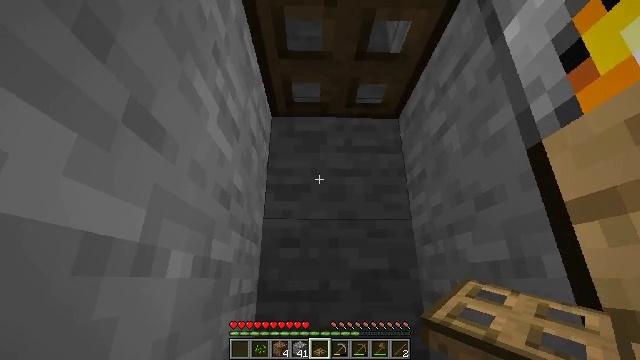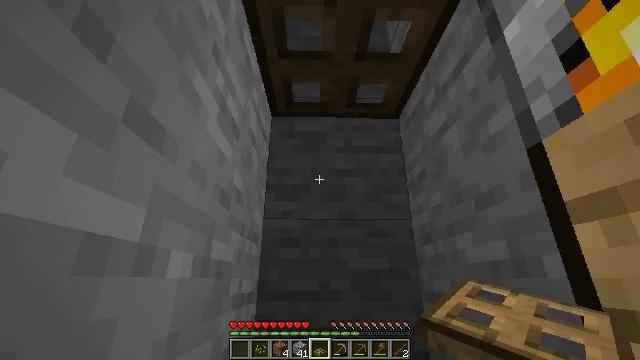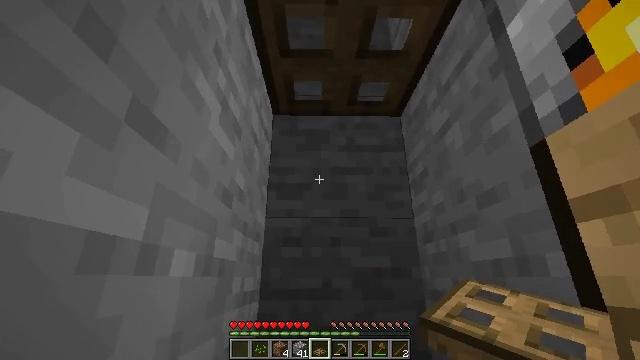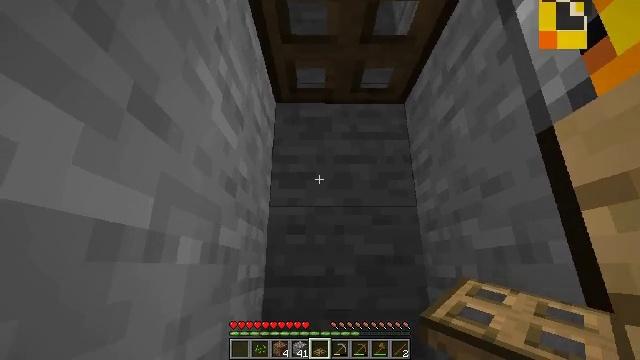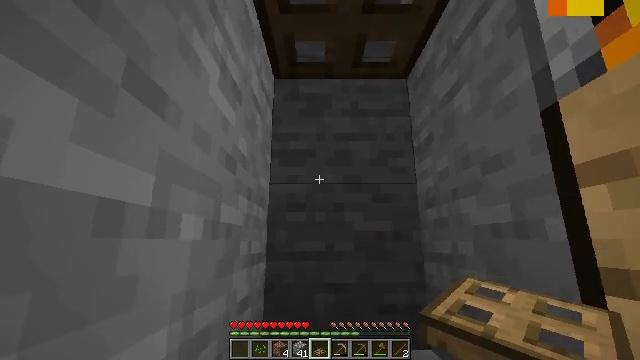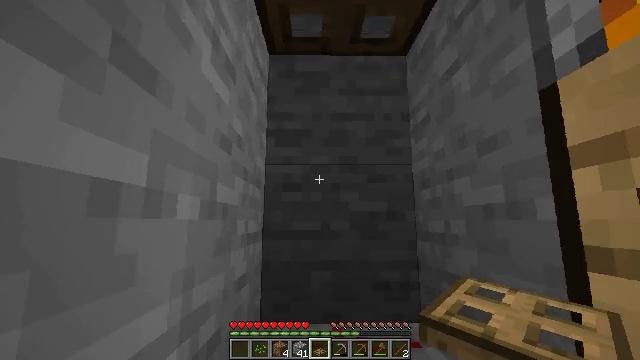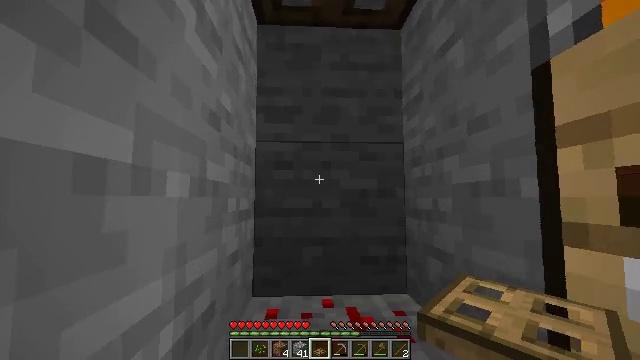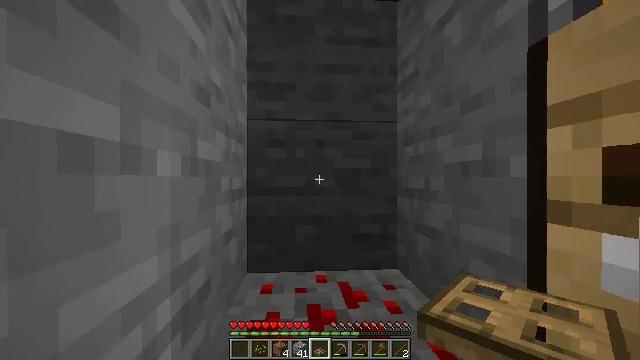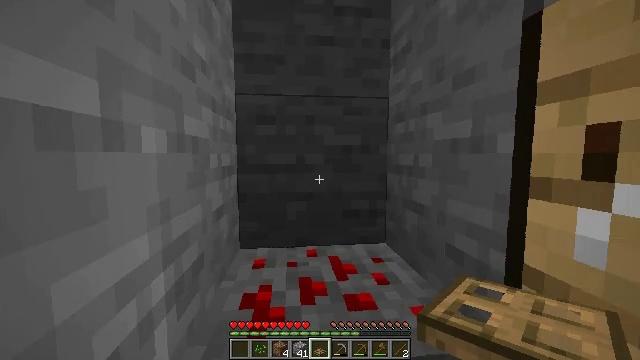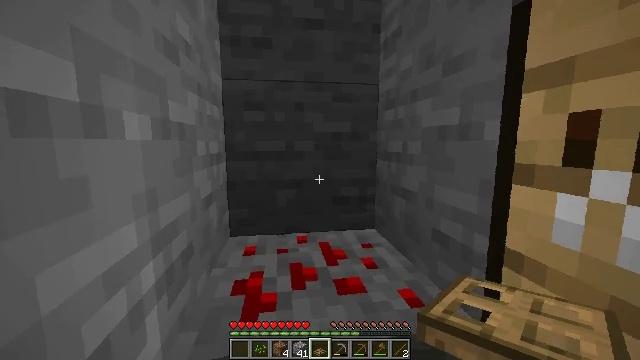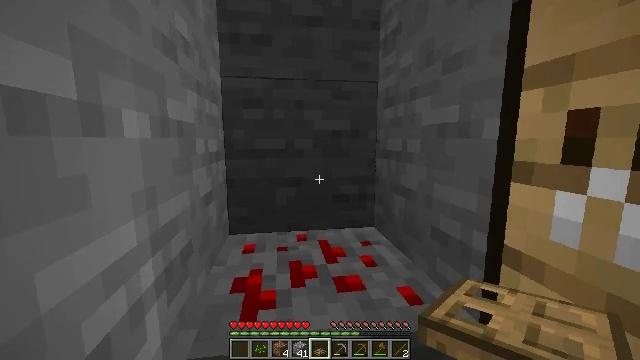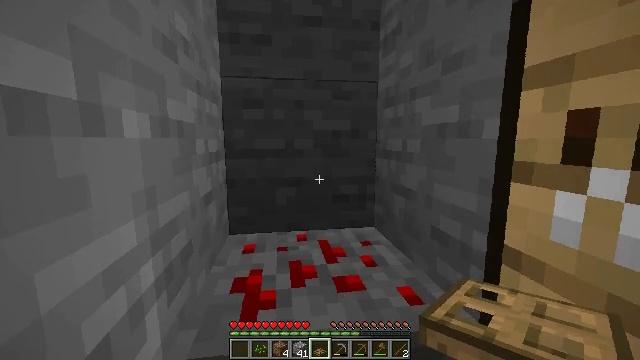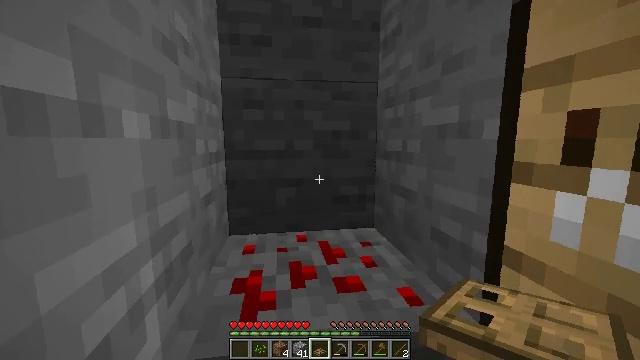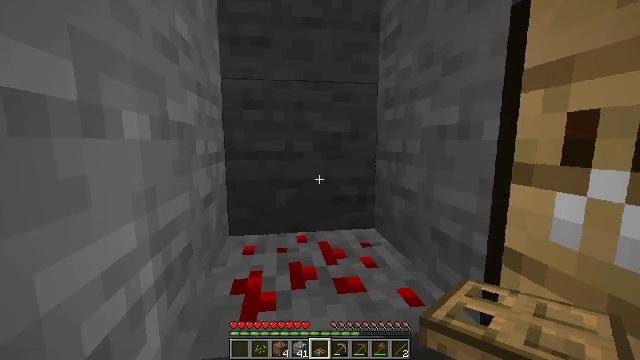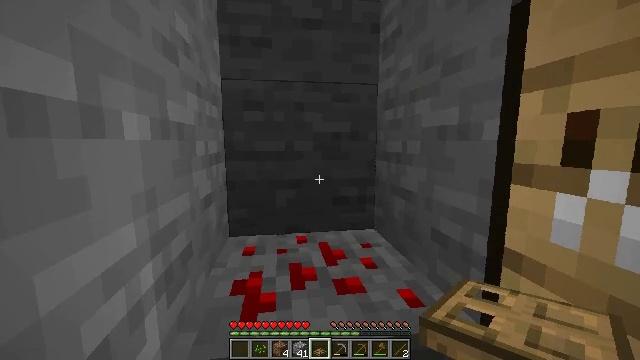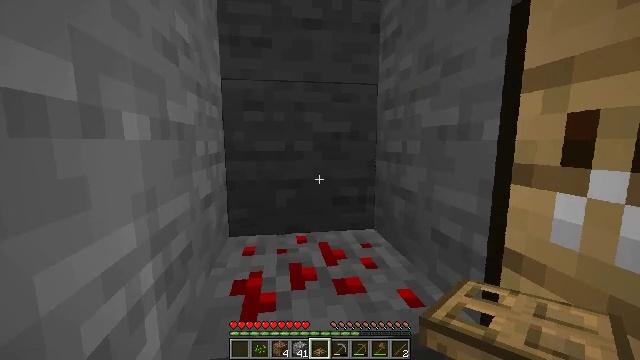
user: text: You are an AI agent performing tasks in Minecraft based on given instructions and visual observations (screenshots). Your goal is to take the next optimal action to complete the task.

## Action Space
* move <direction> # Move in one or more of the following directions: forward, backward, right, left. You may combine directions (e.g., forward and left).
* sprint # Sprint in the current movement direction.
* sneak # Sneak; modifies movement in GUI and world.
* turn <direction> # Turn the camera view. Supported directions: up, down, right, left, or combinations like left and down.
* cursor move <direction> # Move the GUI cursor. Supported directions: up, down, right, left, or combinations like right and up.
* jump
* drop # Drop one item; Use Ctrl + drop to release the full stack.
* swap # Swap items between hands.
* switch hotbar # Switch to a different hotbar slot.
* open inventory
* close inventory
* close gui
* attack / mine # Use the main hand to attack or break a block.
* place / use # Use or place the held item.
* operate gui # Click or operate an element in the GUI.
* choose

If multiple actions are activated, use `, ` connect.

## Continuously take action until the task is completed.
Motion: motion action
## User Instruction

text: Collect the oak trapdoor for re-use.
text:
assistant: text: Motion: no_op
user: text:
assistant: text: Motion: no_op
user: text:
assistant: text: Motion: turn down
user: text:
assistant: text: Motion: turn down
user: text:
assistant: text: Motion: turn down
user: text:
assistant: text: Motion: turn right and down
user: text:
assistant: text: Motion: turn right and down
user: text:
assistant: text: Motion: turn right and down
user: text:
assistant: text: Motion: turn right and down
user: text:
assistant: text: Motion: no_op
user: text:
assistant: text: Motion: no_op
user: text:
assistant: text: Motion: no_op
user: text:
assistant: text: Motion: no_op
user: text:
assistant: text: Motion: no_op
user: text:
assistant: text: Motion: no_op
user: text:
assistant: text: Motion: no_op
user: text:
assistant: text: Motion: no_op
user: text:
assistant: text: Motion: no_op
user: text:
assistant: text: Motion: no_op
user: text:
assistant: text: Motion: no_op
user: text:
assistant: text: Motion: no_op
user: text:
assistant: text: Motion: no_op
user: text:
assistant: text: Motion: no_op
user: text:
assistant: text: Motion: no_op
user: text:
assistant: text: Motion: move forward
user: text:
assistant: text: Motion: move forward, jump
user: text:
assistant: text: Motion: move forward, jump
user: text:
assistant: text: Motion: move forward, jump
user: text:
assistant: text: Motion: move forward, jump
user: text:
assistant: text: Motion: move forward, jump